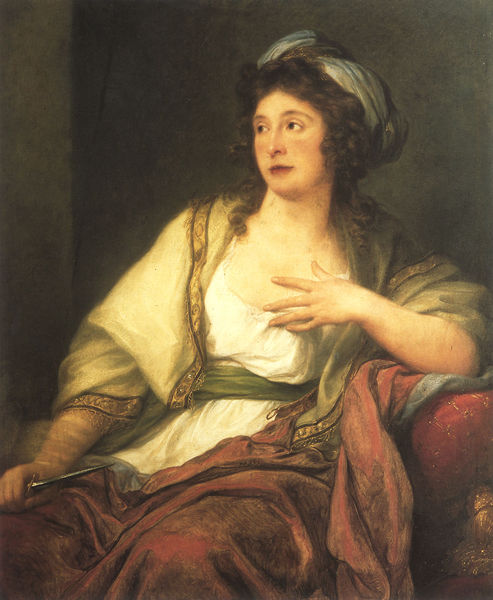
Titel: Bildnis Marie Anna, Marquise de Santa Cruz als Lukrezia
Künstler: Angelika Kauffmann
Institution: Warschau, Nationalmuseum
Schlagwörter: blau, umhang, grün, frau, kleid, rot, tuch, bluse, judith, messer, portrait, porträt, gold, sessel, locken, sofa, schultertuch, dolch, turban, kanapee, ängstlich